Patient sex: M
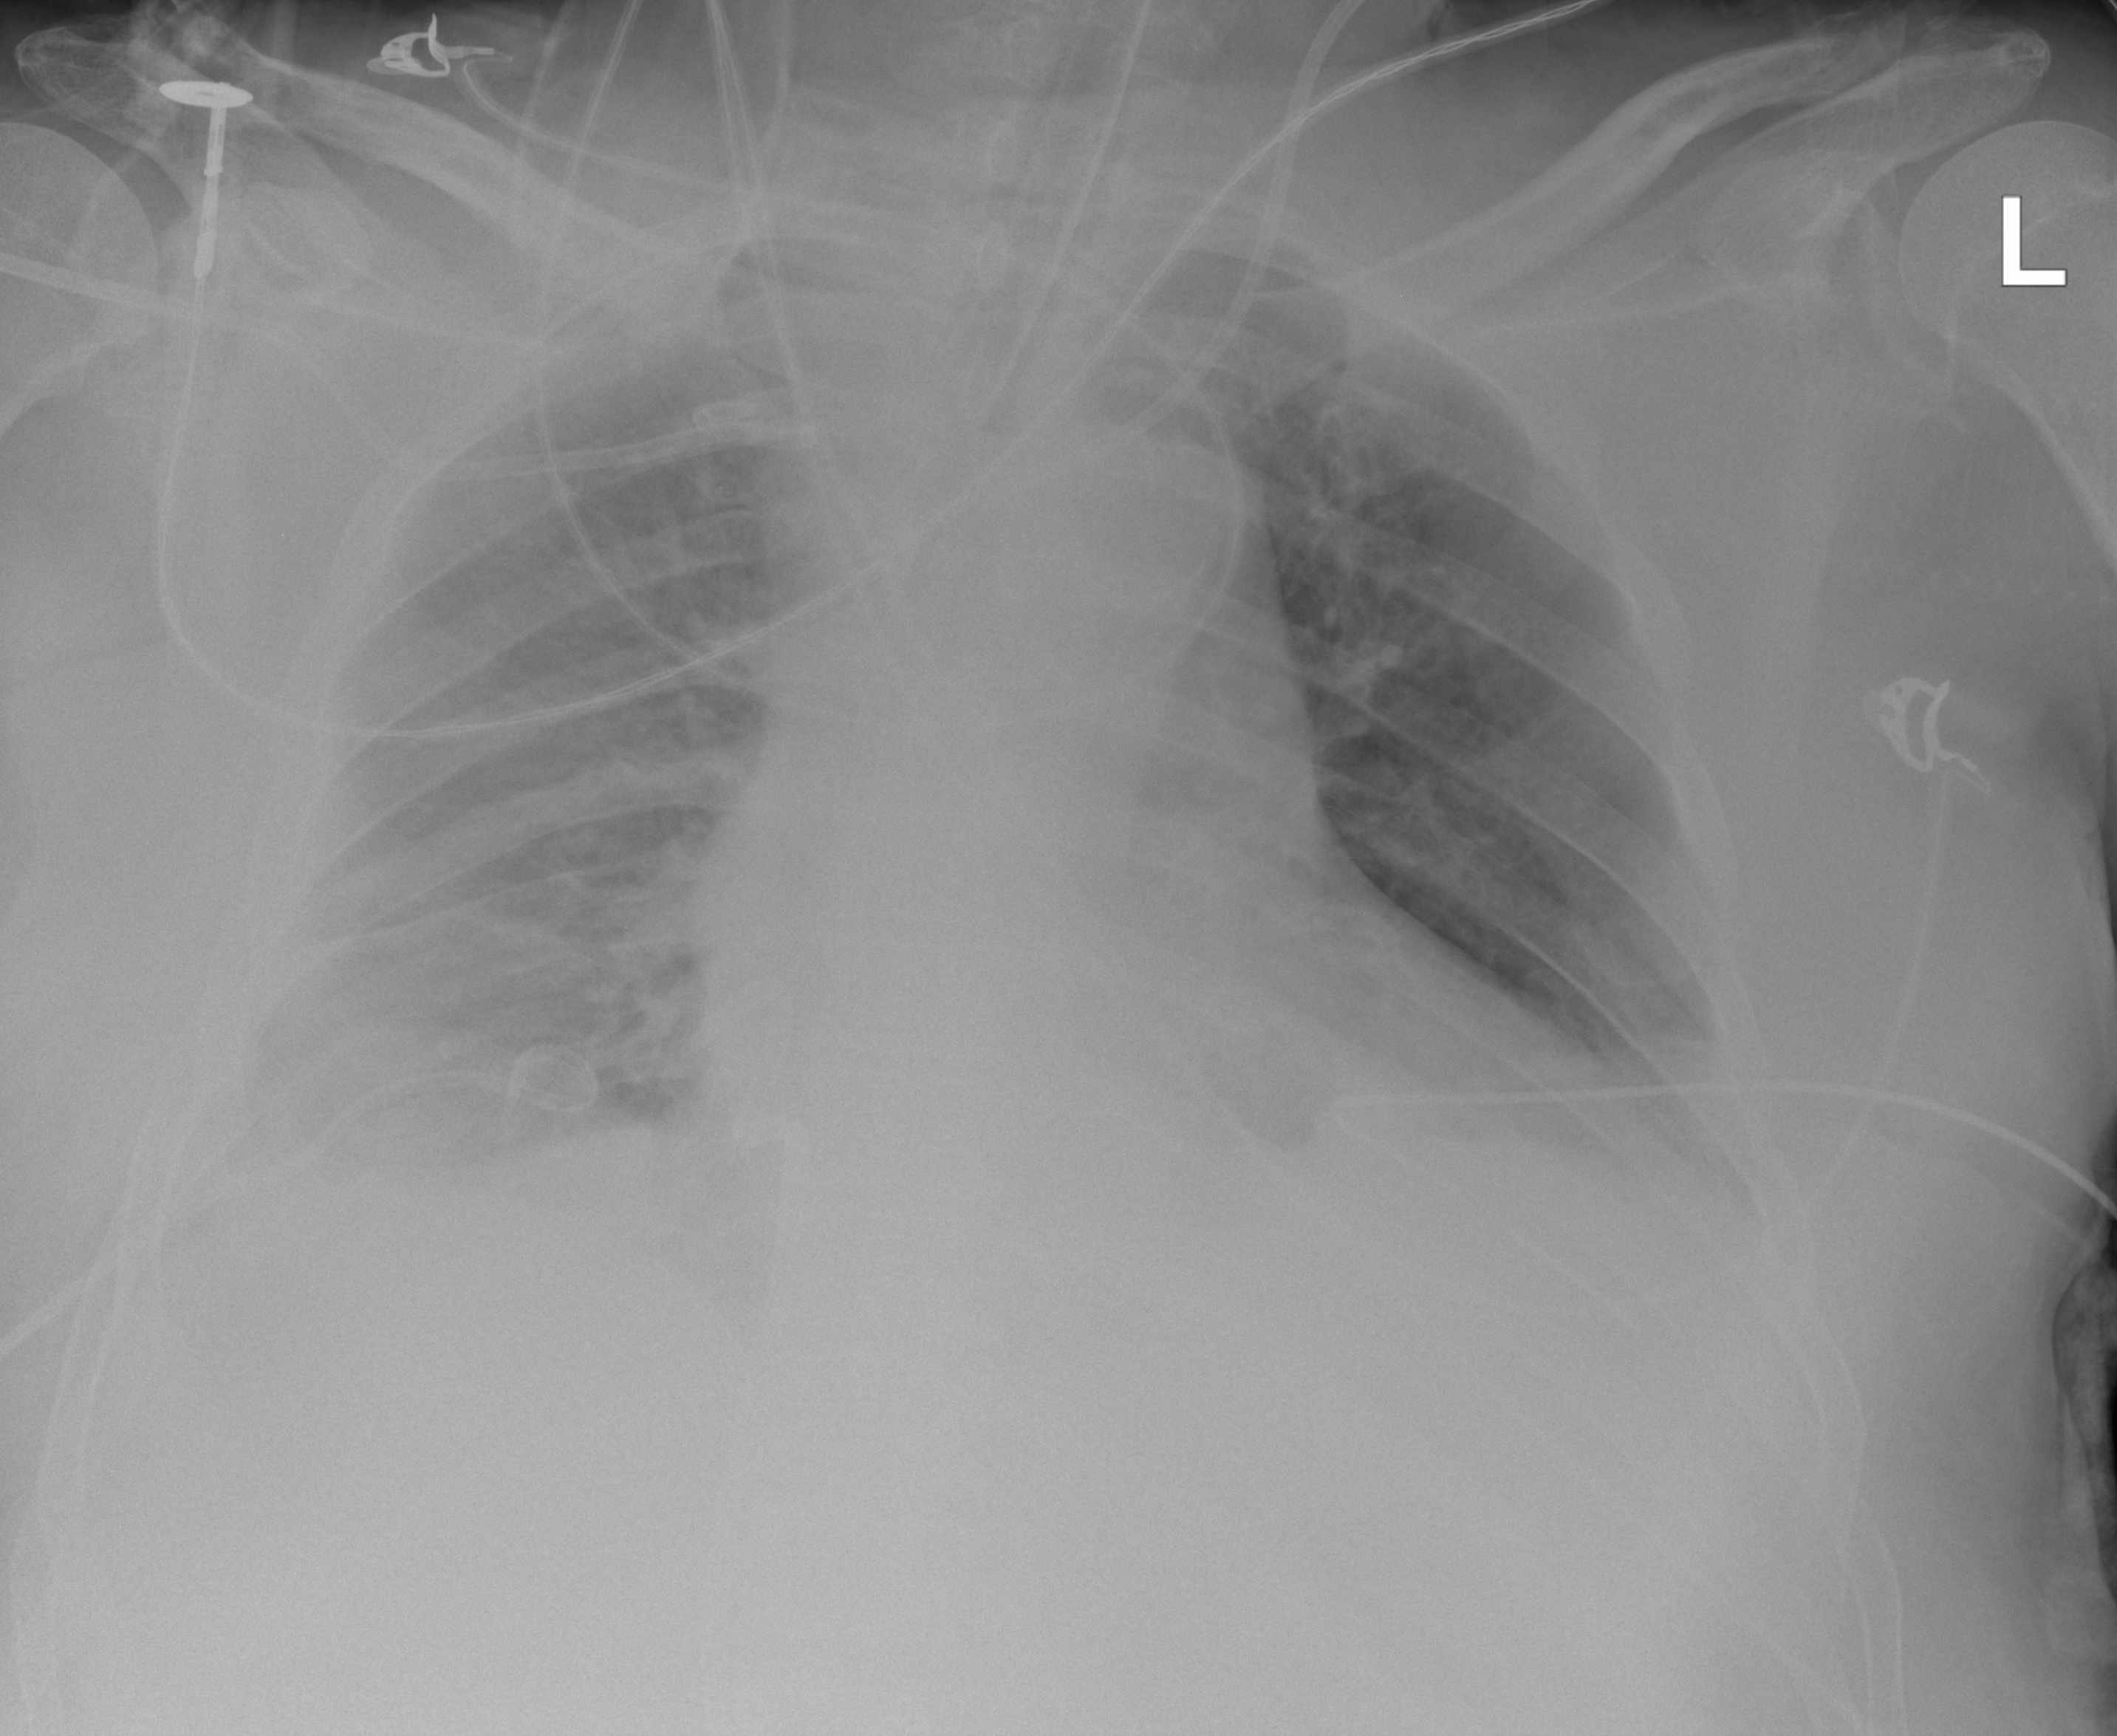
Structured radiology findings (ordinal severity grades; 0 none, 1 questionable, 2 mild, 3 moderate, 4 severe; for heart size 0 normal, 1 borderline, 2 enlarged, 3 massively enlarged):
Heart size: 2
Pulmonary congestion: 2
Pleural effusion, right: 2
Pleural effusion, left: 2
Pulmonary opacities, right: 2
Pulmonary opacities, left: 0
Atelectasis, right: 3
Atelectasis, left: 2